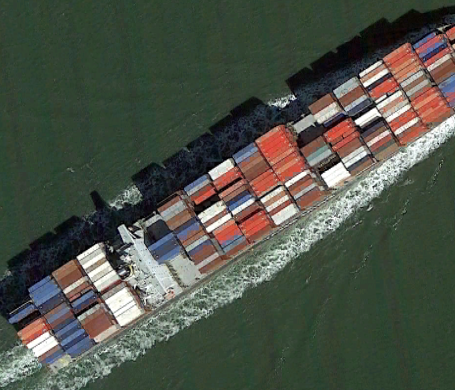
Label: Container_ship